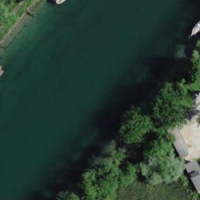
EUNIS habitat code: 15
Species observed at this site:
Carex riparia
Cygnus olor
Fulica atra
Corylus avellana
Castor fiber
Mergus merganser
Tortula muralis
Tinca tinca